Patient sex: M
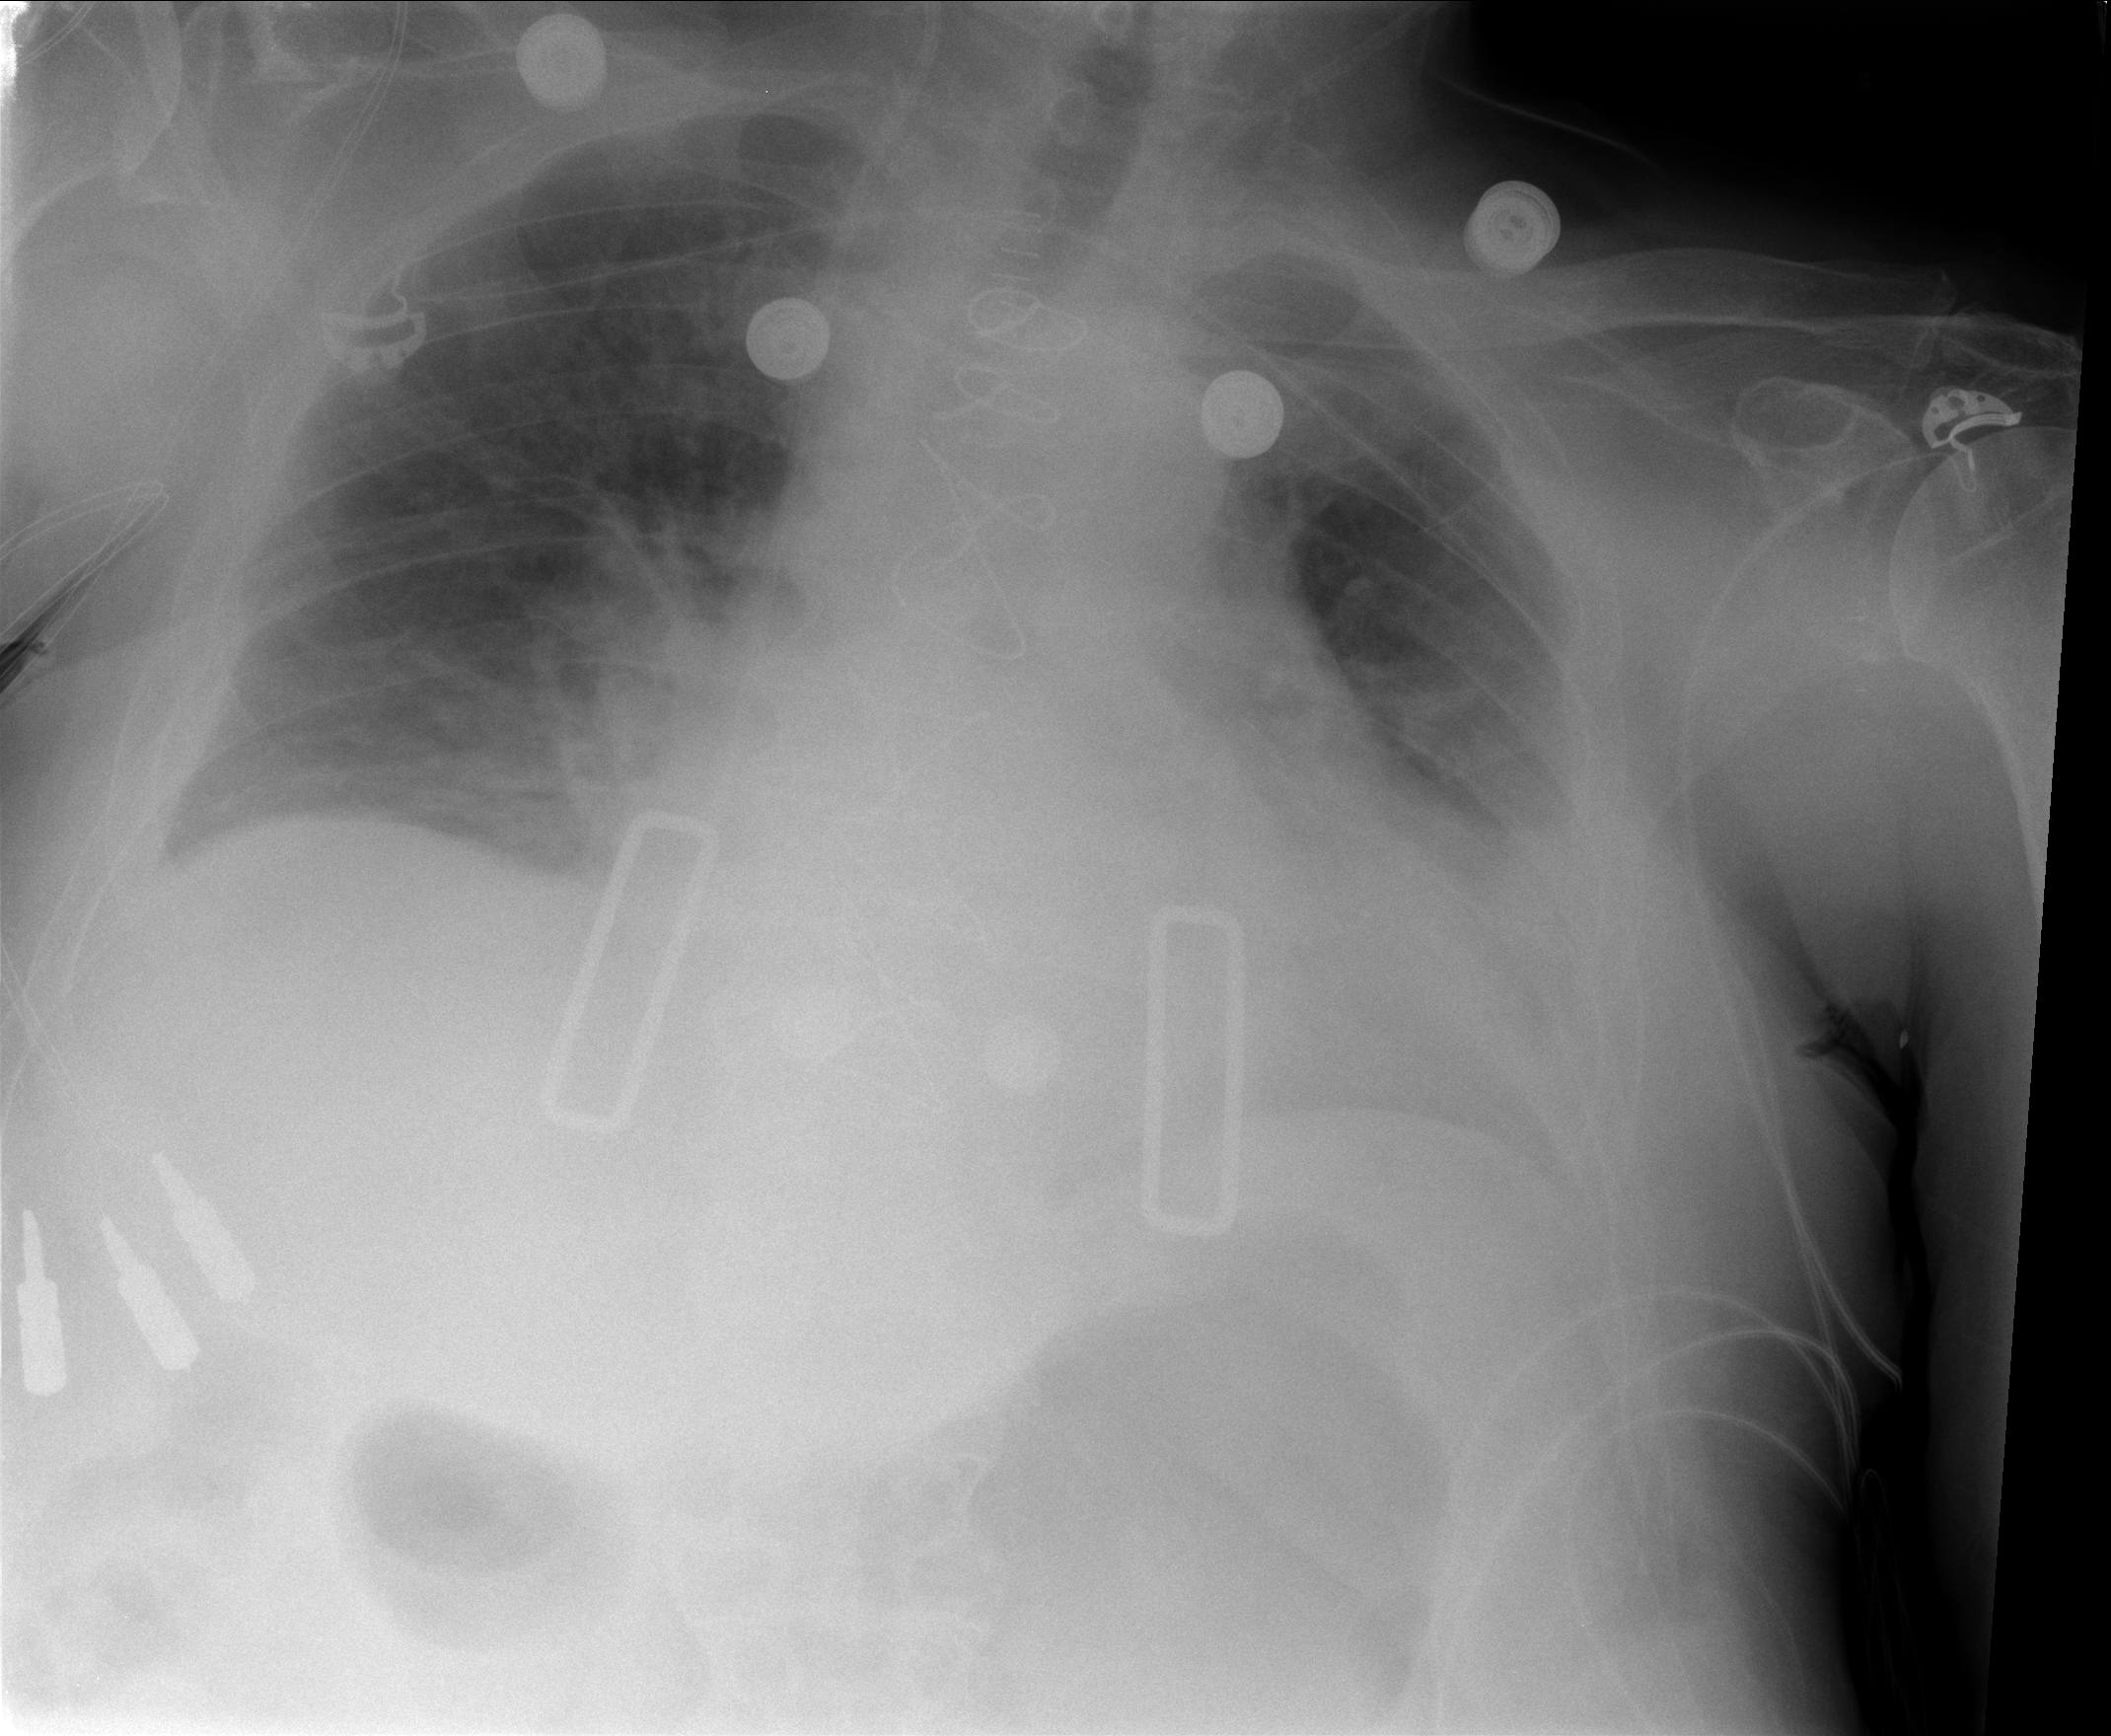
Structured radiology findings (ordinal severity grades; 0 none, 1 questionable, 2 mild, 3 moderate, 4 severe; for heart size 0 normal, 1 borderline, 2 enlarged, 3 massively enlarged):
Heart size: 2
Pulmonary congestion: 0
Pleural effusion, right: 0
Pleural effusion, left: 1
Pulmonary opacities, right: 0
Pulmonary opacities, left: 0
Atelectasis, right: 0
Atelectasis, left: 2